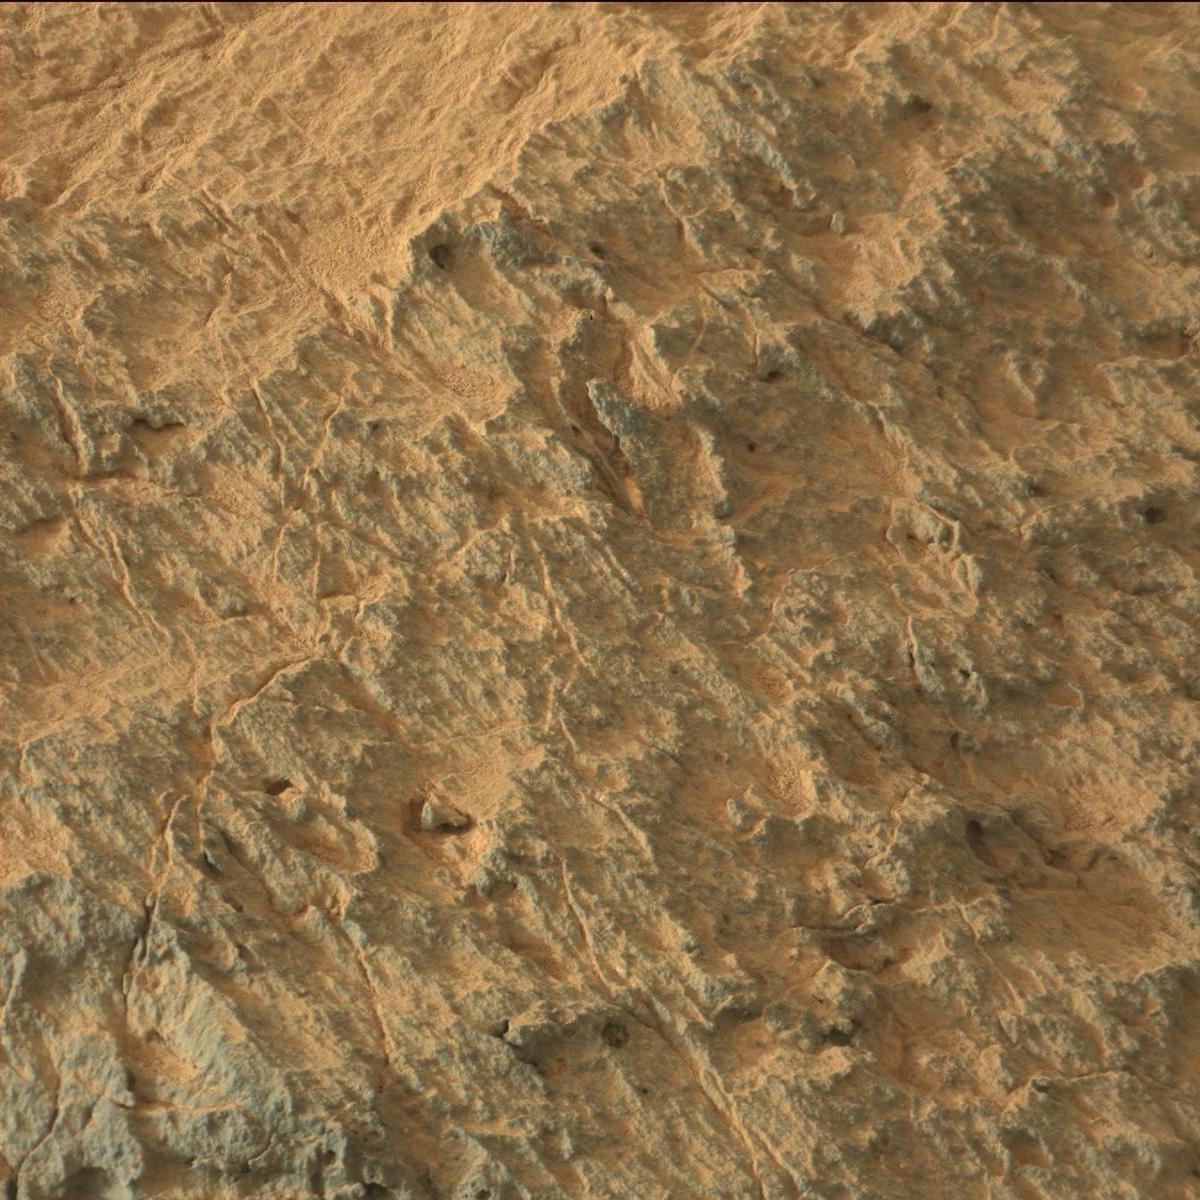
Terrain classes present: Bedrock